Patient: sex F, age 73
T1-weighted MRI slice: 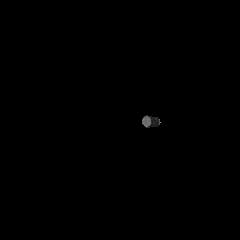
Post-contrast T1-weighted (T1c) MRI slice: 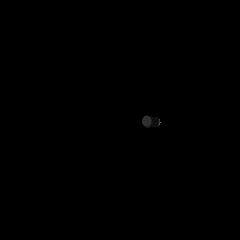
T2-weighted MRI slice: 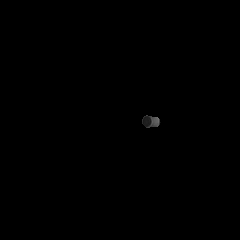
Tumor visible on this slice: no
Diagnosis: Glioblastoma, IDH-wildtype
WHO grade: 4